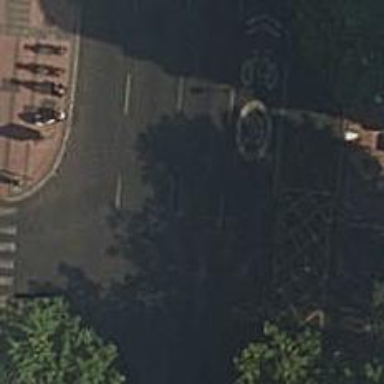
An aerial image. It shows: Road with traffic signals.